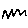
Label: zigzag